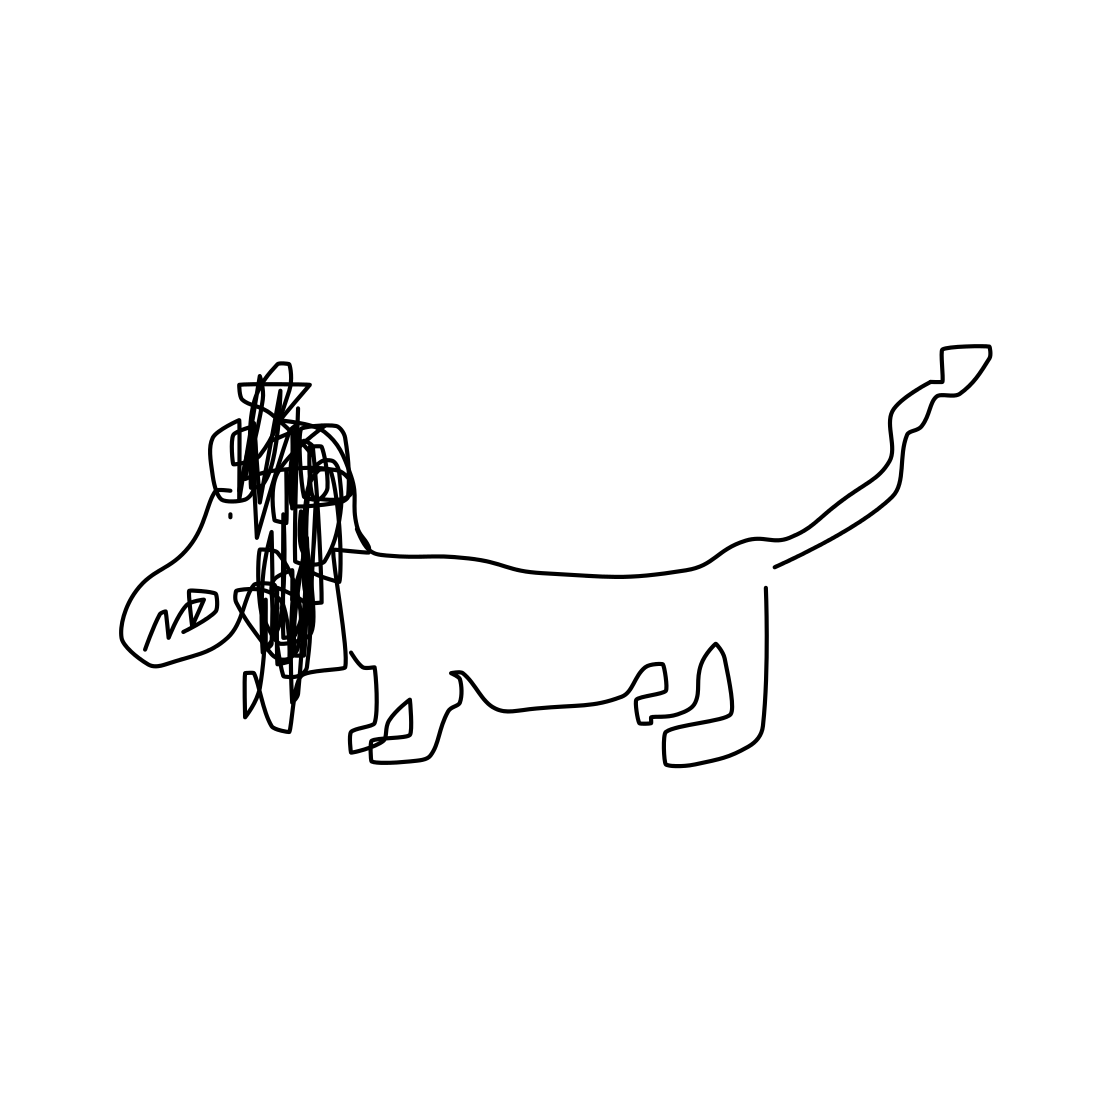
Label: lion